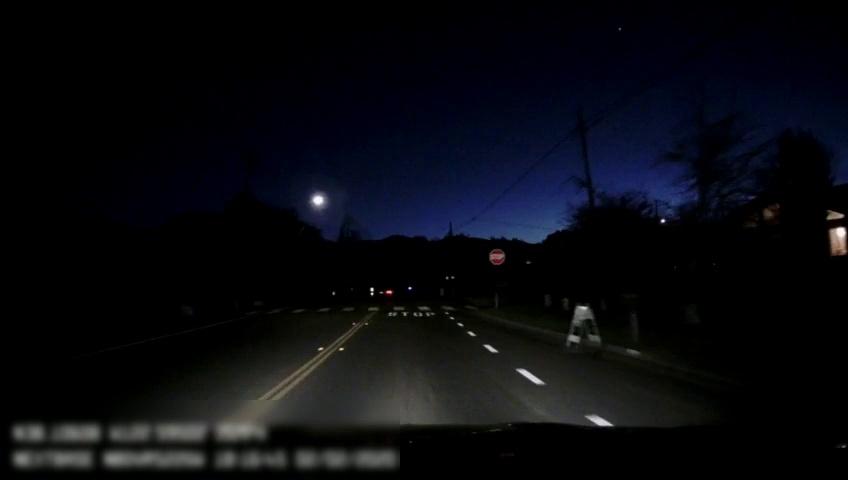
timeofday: Night
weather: Other
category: Drivable Space
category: Lanes | Alternate Lane
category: Lanes | Opposite Lane
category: Lanes | Alternate Lane
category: Traffic | Signs